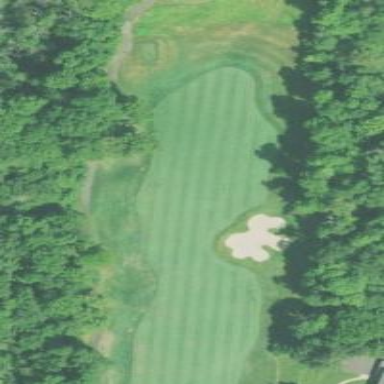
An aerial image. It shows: Scenic golf fairway.